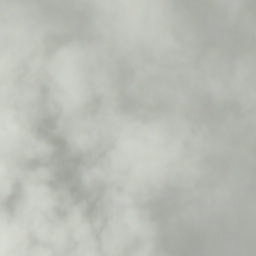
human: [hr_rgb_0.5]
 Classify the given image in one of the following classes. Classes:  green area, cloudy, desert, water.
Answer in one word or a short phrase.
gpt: cloudy